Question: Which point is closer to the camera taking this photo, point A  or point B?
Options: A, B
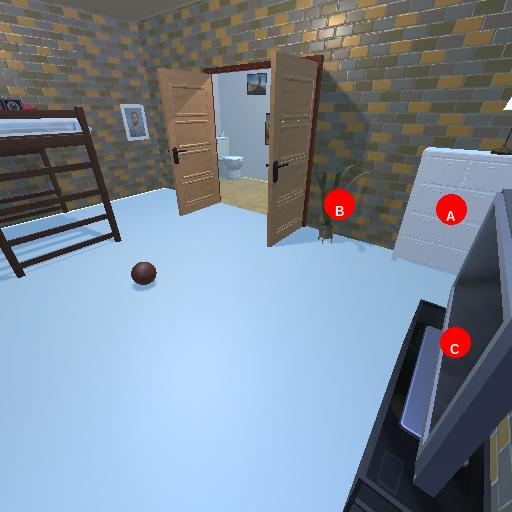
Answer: A